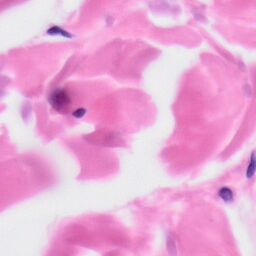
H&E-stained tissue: Skin